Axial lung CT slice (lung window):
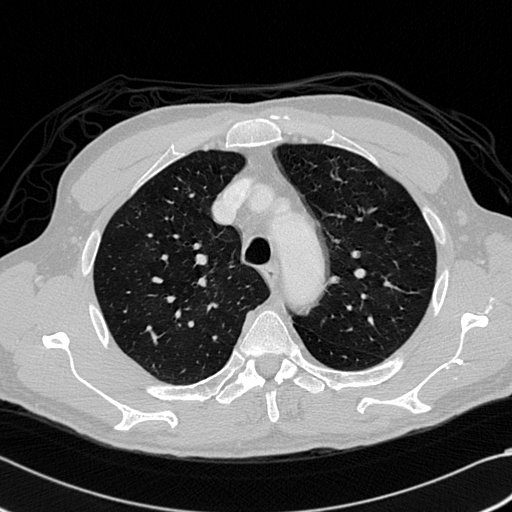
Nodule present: no